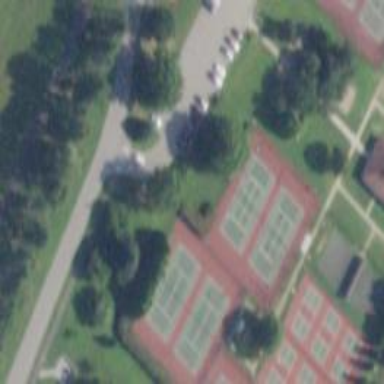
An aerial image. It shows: Tennis court in leisure pitch.